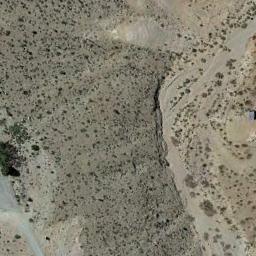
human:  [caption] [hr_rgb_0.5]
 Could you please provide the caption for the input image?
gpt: The chaparral is in the mountain with a road pass by .

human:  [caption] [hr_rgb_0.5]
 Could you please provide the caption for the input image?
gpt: Chaparral is evenly distributed on the sand .

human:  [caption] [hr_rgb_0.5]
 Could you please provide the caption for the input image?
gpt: A lot of small chaparrals grow in the desert and some roads go through the desert .

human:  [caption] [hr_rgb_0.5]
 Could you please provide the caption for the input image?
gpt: There are dozens of trees in this desert .

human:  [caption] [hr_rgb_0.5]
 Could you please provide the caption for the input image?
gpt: The chaparral is not evenly distributed .